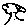
Label: tree